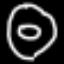
Label: donut